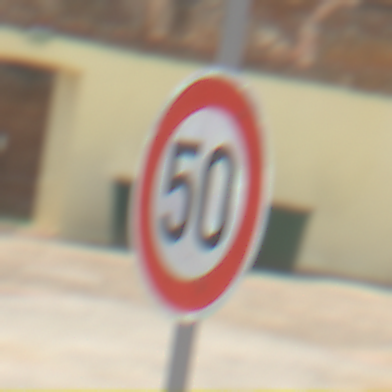
Verkehrszeichen: Geschwindigkeit50
Umgebung: Outdoor, Suburban
Tageszeit: Midday
Wetter: PartlyCloudy
Licht: Natural
Jahreszeit: NotSpecified
Kontrast: HighContrast